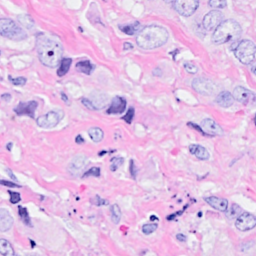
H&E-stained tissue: Breast